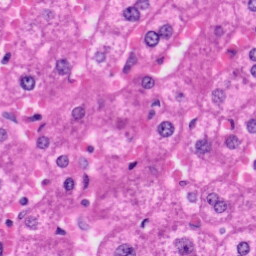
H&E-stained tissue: Liver